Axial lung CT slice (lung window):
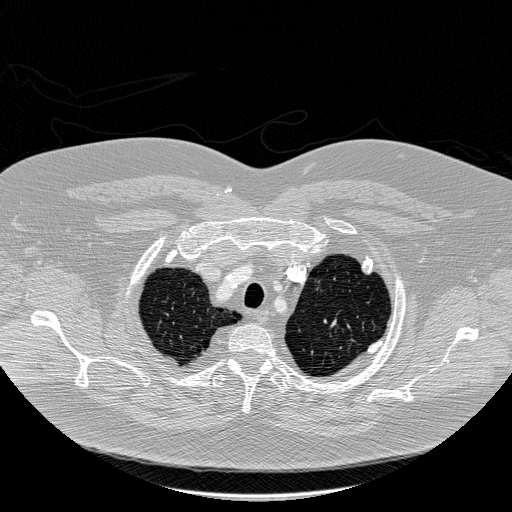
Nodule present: no